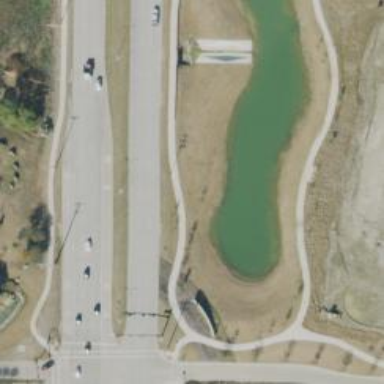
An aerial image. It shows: Primary highway with separate sidewalk.